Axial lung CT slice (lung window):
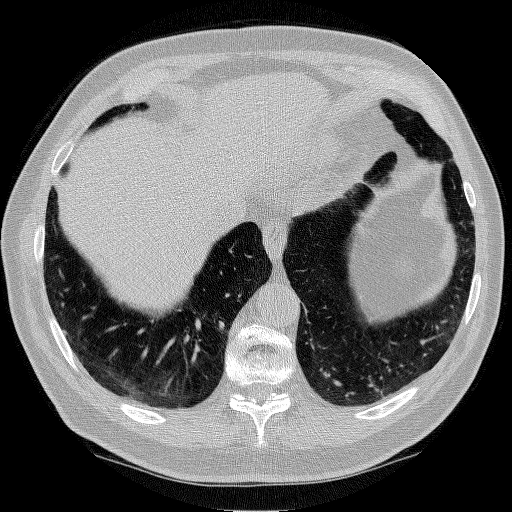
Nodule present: no